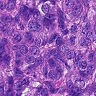
Metastatic tissue present: yes